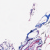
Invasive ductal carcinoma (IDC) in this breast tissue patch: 0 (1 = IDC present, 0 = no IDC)